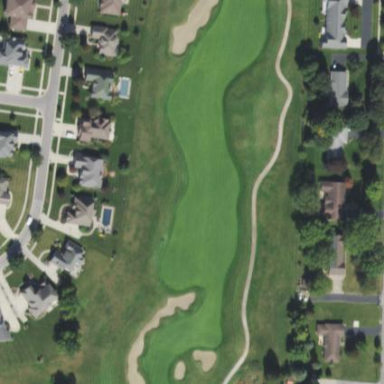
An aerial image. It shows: Well-maintained grassy area known as fairway on golf course.